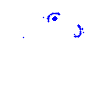
Particle: electron